Field crop: maize
Growth stage: 2
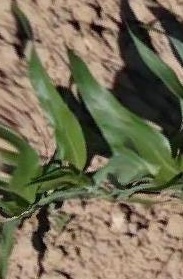
Species: maize